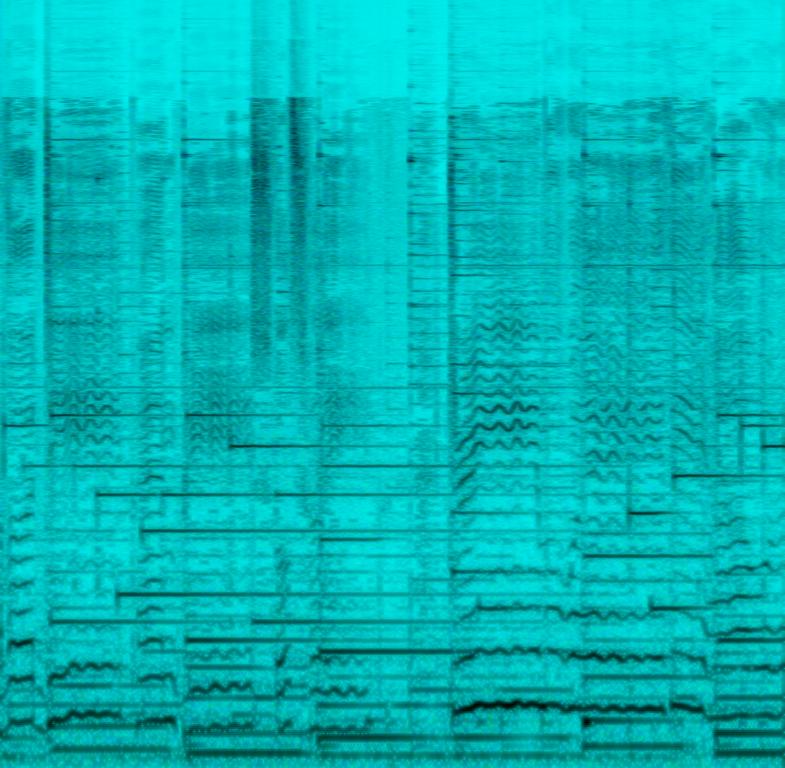
The track is a lullaby song that features a mellow male vocal with a mellow voice. A soft xylophone plays a melody on the foreground while a deep bass guitar adds a certain bounciness to the song's rhythm. The atmosphere is calmed and dreamy.